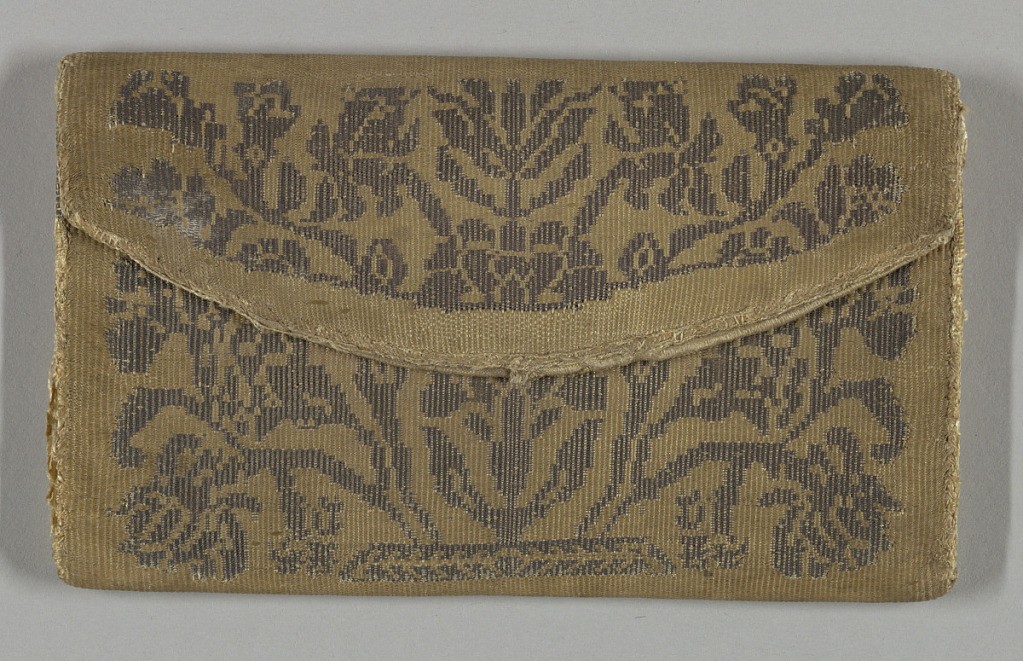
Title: Purse
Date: late 17th–early 18th century
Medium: silk, metal Technique: woven
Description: Small envelope-shaped case. Very faded and soiled rose color with a woven design in silver. Symmetrical stylized design of flowers and foliage. Lined with cream white taffeta. Has been edged with very narrow silver braid which remains under one flap.